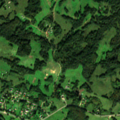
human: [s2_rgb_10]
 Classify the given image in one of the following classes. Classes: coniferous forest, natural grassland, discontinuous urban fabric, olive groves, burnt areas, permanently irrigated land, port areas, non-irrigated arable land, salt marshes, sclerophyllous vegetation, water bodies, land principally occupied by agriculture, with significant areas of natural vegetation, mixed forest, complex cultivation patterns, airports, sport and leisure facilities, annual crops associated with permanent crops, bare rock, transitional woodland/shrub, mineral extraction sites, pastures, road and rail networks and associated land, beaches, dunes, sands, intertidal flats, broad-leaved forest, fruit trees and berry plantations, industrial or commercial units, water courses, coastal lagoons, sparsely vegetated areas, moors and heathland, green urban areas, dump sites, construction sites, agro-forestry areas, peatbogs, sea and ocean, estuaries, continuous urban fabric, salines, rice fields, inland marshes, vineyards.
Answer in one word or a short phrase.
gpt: pastures, complex cultivation patterns, land principally occupied by agriculture, with significant areas of natural vegetation, water bodies